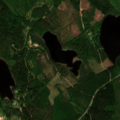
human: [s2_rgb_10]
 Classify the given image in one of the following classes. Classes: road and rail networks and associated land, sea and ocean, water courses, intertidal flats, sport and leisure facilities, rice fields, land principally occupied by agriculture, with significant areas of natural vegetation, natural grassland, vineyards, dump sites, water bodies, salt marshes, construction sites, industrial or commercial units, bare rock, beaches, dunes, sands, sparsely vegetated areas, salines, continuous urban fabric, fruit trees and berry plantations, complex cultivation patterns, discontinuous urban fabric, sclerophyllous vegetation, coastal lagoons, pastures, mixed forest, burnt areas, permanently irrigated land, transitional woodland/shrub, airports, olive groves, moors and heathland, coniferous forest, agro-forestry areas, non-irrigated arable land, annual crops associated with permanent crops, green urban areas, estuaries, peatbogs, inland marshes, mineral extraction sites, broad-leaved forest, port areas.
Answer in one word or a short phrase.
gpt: coniferous forest, mixed forest, transitional woodland/shrub